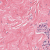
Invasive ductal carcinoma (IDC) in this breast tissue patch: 0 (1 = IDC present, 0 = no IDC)